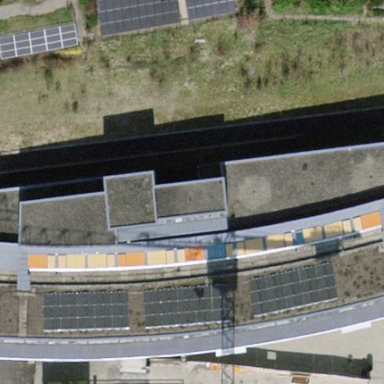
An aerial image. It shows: Civic building.